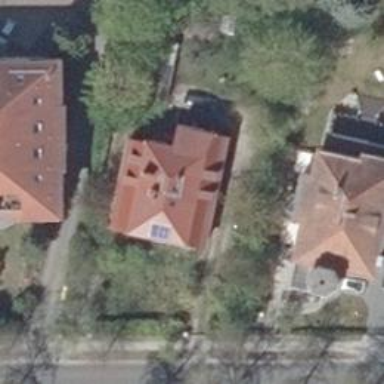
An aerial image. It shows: Detached building with half-hipped roof.